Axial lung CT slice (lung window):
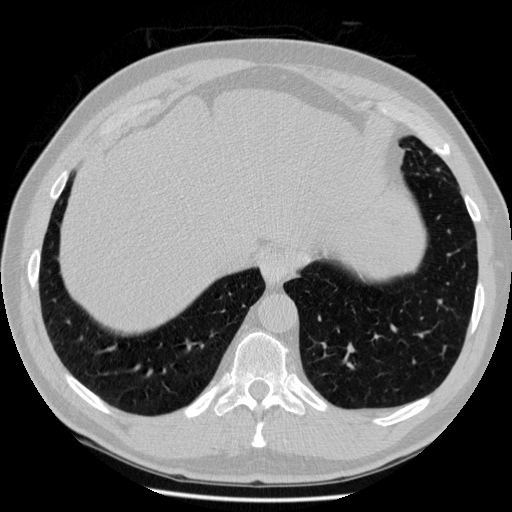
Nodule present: no